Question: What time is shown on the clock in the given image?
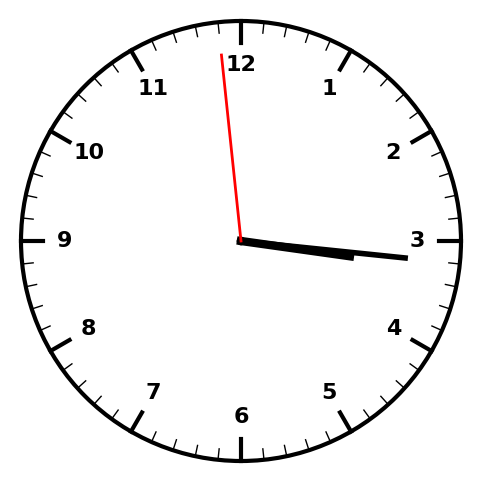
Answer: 03:15:59